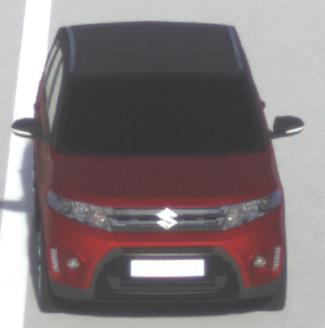
Make: Suzuki
Model: Vitara 1.6
Detailed model: Vitara (LY)
Model produced from: 2015/04
Model produced until: 2018/08
Doors: 5
Color: red
Road condition: dry road
Daytime: morning or afternoon
Contrast: high contrast